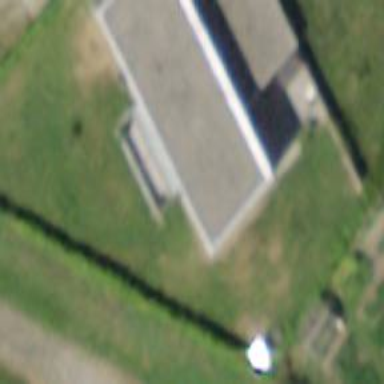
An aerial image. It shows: House with flat roof.